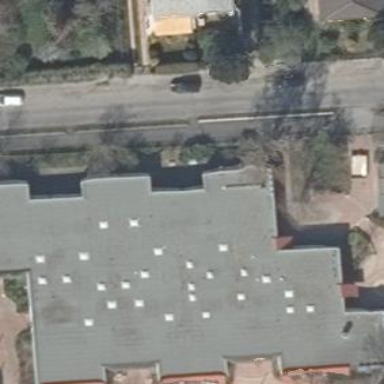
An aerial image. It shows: Kindergarten building.